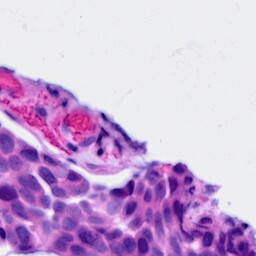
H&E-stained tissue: Ovarian